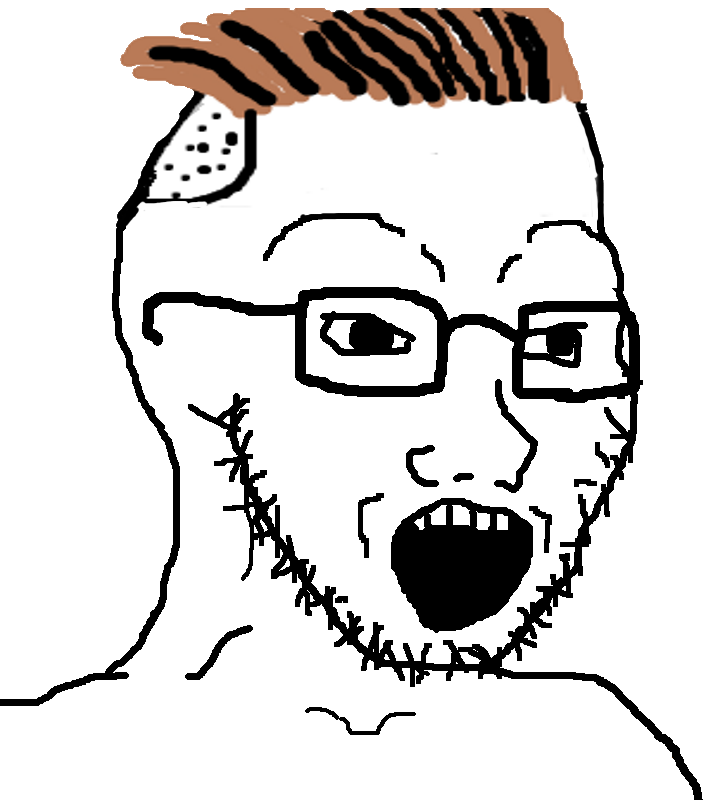
Label: 5_Soyjak